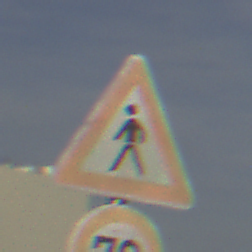
Verkehrszeichen: FussgaengerRechts
Zusatzzeichen unten: Geschwindigkeit70
Umgebung: Outdoor, Suburban
Tageszeit: MorningAfternoon
Wetter: PartlyCloudy
Licht: Natural
Jahreszeit: NotSpecified
Kontrast: HighContrast